Question:
This is my code as below.
I inspected the page and found the "div" tag and "class" for all the job cards.
However, there is no output.
When I preview my code on Postman, none of the job cards are shown.
'''
def get_url(position, location):
position = position.replace(" ", "%20")
location = location.replace(" ", "%20")
template = "https://www.monster.com.my/srp/results?query={}&locations={}"
url = template.format(position, location)
return url
url = get_url("Python Developers", "Kuala Lumpur")
print(url)
headers = {"User-Agent": "Mozilla/5.0 (Windows NT 10.0; Win64; x64) AppleWebKit/537.36 (KHTML, like Gecko) Chrome/70.0.3538.77 Safari/537.36"}
response = requests.get(url, headers=headers)
soup = BeautifulSoup(response.text,"html.parser")
# Get job info of all cards
cards = soup.find("div", "card-panel apply-panel job-apply-card")
print(cards)
output --> None
'''
May I know how to resolve this?
If Selenium is involved in this web scraping, how do I get the job details?
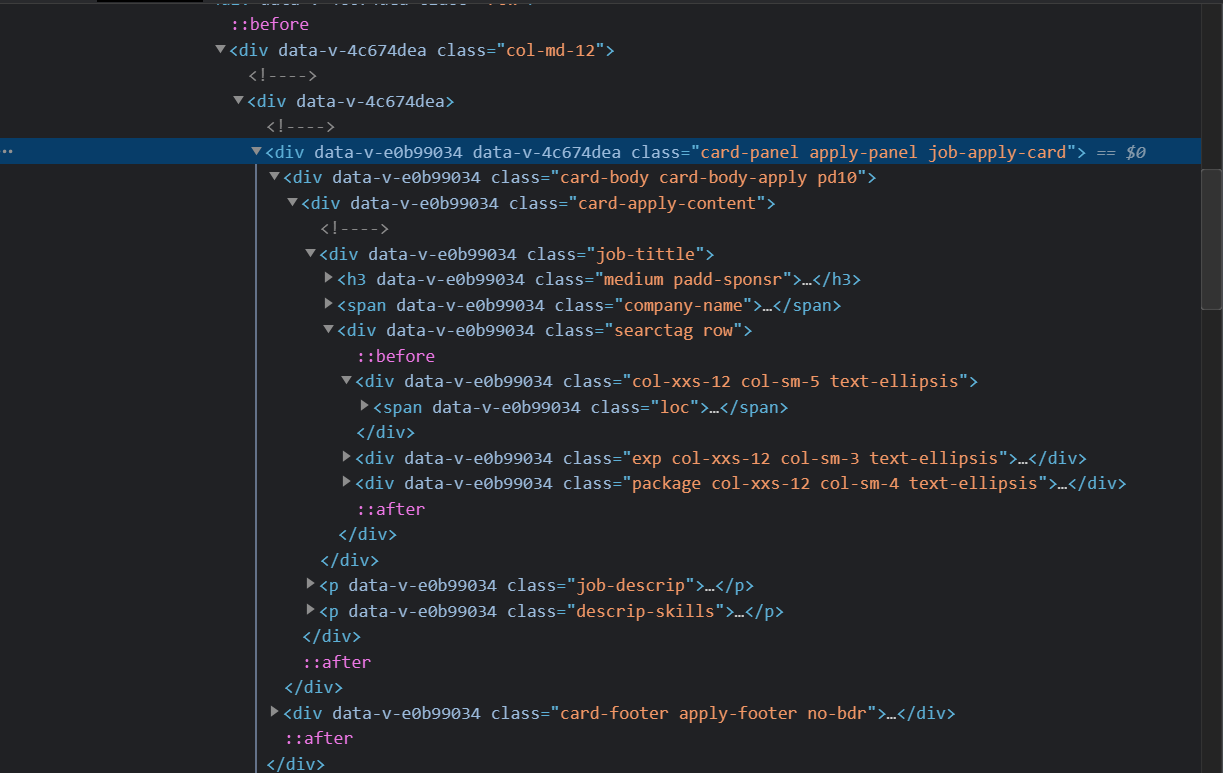
Answer: '''
import requests
headers = {
"User-Agent": "Mozilla/5.0 (Windows NT 10.0; Win64; x64; rv:90.0) Gecko/20100101 Firefox/90.0",
"Referer": "https://www.monster.com.my/"
}
def main(url):
with requests.Session() as req:
req.headers.update(headers)
req.head('https://www.monster.com.my/')
for item in range(0, 100, 25):
params = {
"start": item,
"sort": "1",
"limit": "25",
"query": "Python Developers",
"locations": "Kuala Lumpur",
"searchId": "4a4b18ed-d3f1-4673-b371-0231d4bcc00a"
}
r = req.get(url, params=params)
for item in r.json()['jobSearchResponse']['data']:
# or print item.keys() and pickup what you need.
print(item.get('title', 'N/A'))
main('https://www.monster.com.my/middleware/jobsearch')
'''